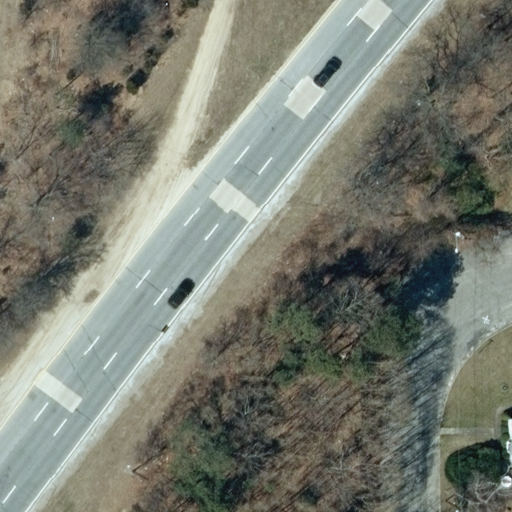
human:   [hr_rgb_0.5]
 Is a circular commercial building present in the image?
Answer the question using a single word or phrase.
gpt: no

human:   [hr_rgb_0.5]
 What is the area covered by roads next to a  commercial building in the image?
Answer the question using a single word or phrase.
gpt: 0m2

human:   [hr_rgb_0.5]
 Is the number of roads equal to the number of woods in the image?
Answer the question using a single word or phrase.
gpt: no

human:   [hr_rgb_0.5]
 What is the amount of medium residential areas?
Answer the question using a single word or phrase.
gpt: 0

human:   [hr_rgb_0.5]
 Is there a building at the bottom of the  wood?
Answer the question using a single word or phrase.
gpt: yes

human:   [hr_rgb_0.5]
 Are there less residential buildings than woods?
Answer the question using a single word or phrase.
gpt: no

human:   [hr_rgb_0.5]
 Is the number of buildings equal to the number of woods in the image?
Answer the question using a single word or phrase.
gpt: yes

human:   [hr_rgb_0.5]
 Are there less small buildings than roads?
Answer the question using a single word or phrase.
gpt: yes

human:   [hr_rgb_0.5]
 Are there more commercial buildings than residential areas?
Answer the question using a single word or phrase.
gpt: no

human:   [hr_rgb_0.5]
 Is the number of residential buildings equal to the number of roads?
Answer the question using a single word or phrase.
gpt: no

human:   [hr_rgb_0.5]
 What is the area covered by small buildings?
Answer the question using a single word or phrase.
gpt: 0m2

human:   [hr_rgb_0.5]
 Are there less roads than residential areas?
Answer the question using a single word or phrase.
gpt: no

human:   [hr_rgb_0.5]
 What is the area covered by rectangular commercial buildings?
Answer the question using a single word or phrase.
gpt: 0m2

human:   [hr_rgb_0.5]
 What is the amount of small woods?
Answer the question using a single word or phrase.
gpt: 0

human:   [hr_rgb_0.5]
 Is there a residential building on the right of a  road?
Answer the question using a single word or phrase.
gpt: yes

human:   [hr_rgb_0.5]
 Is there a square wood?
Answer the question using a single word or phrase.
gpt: no

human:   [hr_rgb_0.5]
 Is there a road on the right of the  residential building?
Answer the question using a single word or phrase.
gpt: no

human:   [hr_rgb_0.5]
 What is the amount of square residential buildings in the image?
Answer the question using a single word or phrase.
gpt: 0

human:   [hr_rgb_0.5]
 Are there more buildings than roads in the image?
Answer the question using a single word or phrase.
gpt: no

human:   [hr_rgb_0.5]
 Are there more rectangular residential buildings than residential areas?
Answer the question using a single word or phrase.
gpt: no

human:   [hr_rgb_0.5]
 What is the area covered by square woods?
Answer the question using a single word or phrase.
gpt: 0m2

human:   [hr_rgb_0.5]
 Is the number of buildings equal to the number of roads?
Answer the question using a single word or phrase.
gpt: no

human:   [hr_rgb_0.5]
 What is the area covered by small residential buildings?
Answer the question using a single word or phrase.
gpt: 0m2

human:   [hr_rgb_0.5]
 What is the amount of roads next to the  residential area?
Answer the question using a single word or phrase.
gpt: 3

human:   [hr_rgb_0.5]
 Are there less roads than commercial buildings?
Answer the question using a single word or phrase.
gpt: no

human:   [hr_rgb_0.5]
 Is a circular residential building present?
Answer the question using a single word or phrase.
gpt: no

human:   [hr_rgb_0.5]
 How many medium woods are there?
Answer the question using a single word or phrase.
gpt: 0

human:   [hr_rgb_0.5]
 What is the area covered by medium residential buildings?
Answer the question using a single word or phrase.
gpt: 213m2

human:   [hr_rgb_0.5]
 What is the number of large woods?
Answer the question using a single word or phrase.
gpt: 1

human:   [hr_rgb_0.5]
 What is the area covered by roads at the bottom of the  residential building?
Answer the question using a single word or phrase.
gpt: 0m2

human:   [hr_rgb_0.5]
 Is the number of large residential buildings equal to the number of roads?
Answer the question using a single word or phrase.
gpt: no

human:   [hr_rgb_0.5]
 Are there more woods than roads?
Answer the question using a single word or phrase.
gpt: no

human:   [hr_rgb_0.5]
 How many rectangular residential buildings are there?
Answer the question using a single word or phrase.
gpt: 0

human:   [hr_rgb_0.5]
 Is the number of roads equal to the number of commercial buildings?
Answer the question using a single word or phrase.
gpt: no

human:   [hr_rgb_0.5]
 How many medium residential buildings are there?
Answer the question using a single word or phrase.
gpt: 1

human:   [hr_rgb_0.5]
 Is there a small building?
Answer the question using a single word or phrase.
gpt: no